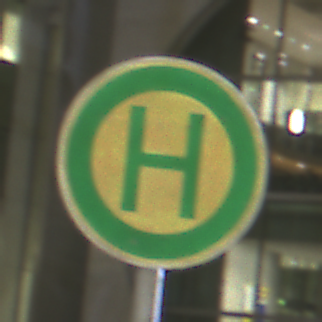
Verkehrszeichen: Haltestelle
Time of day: Night
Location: Outdoor (Urban)
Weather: PartlyCloudy
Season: NotSpecified
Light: Artificial